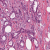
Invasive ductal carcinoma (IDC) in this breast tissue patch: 1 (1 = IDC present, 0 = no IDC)